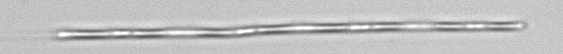
Label: Leptocylindrus